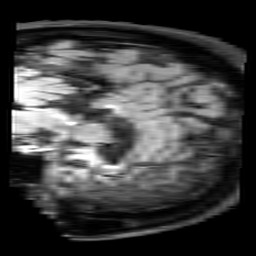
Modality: FLAIR
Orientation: sagittal
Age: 38
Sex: female
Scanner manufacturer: siemens
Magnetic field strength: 3 T
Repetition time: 9 s
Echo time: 0.099 s